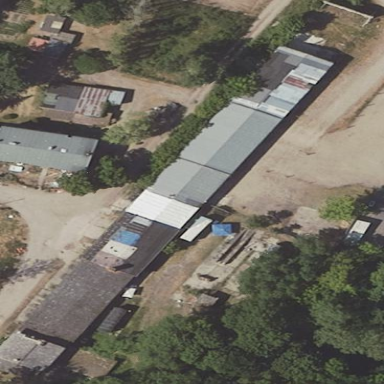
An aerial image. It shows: Group of garages.